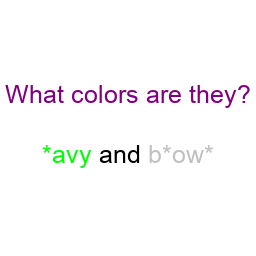
Color: lime, silver
Color name shown: navy, brown
Background color: white
Question text color: purple